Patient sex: M
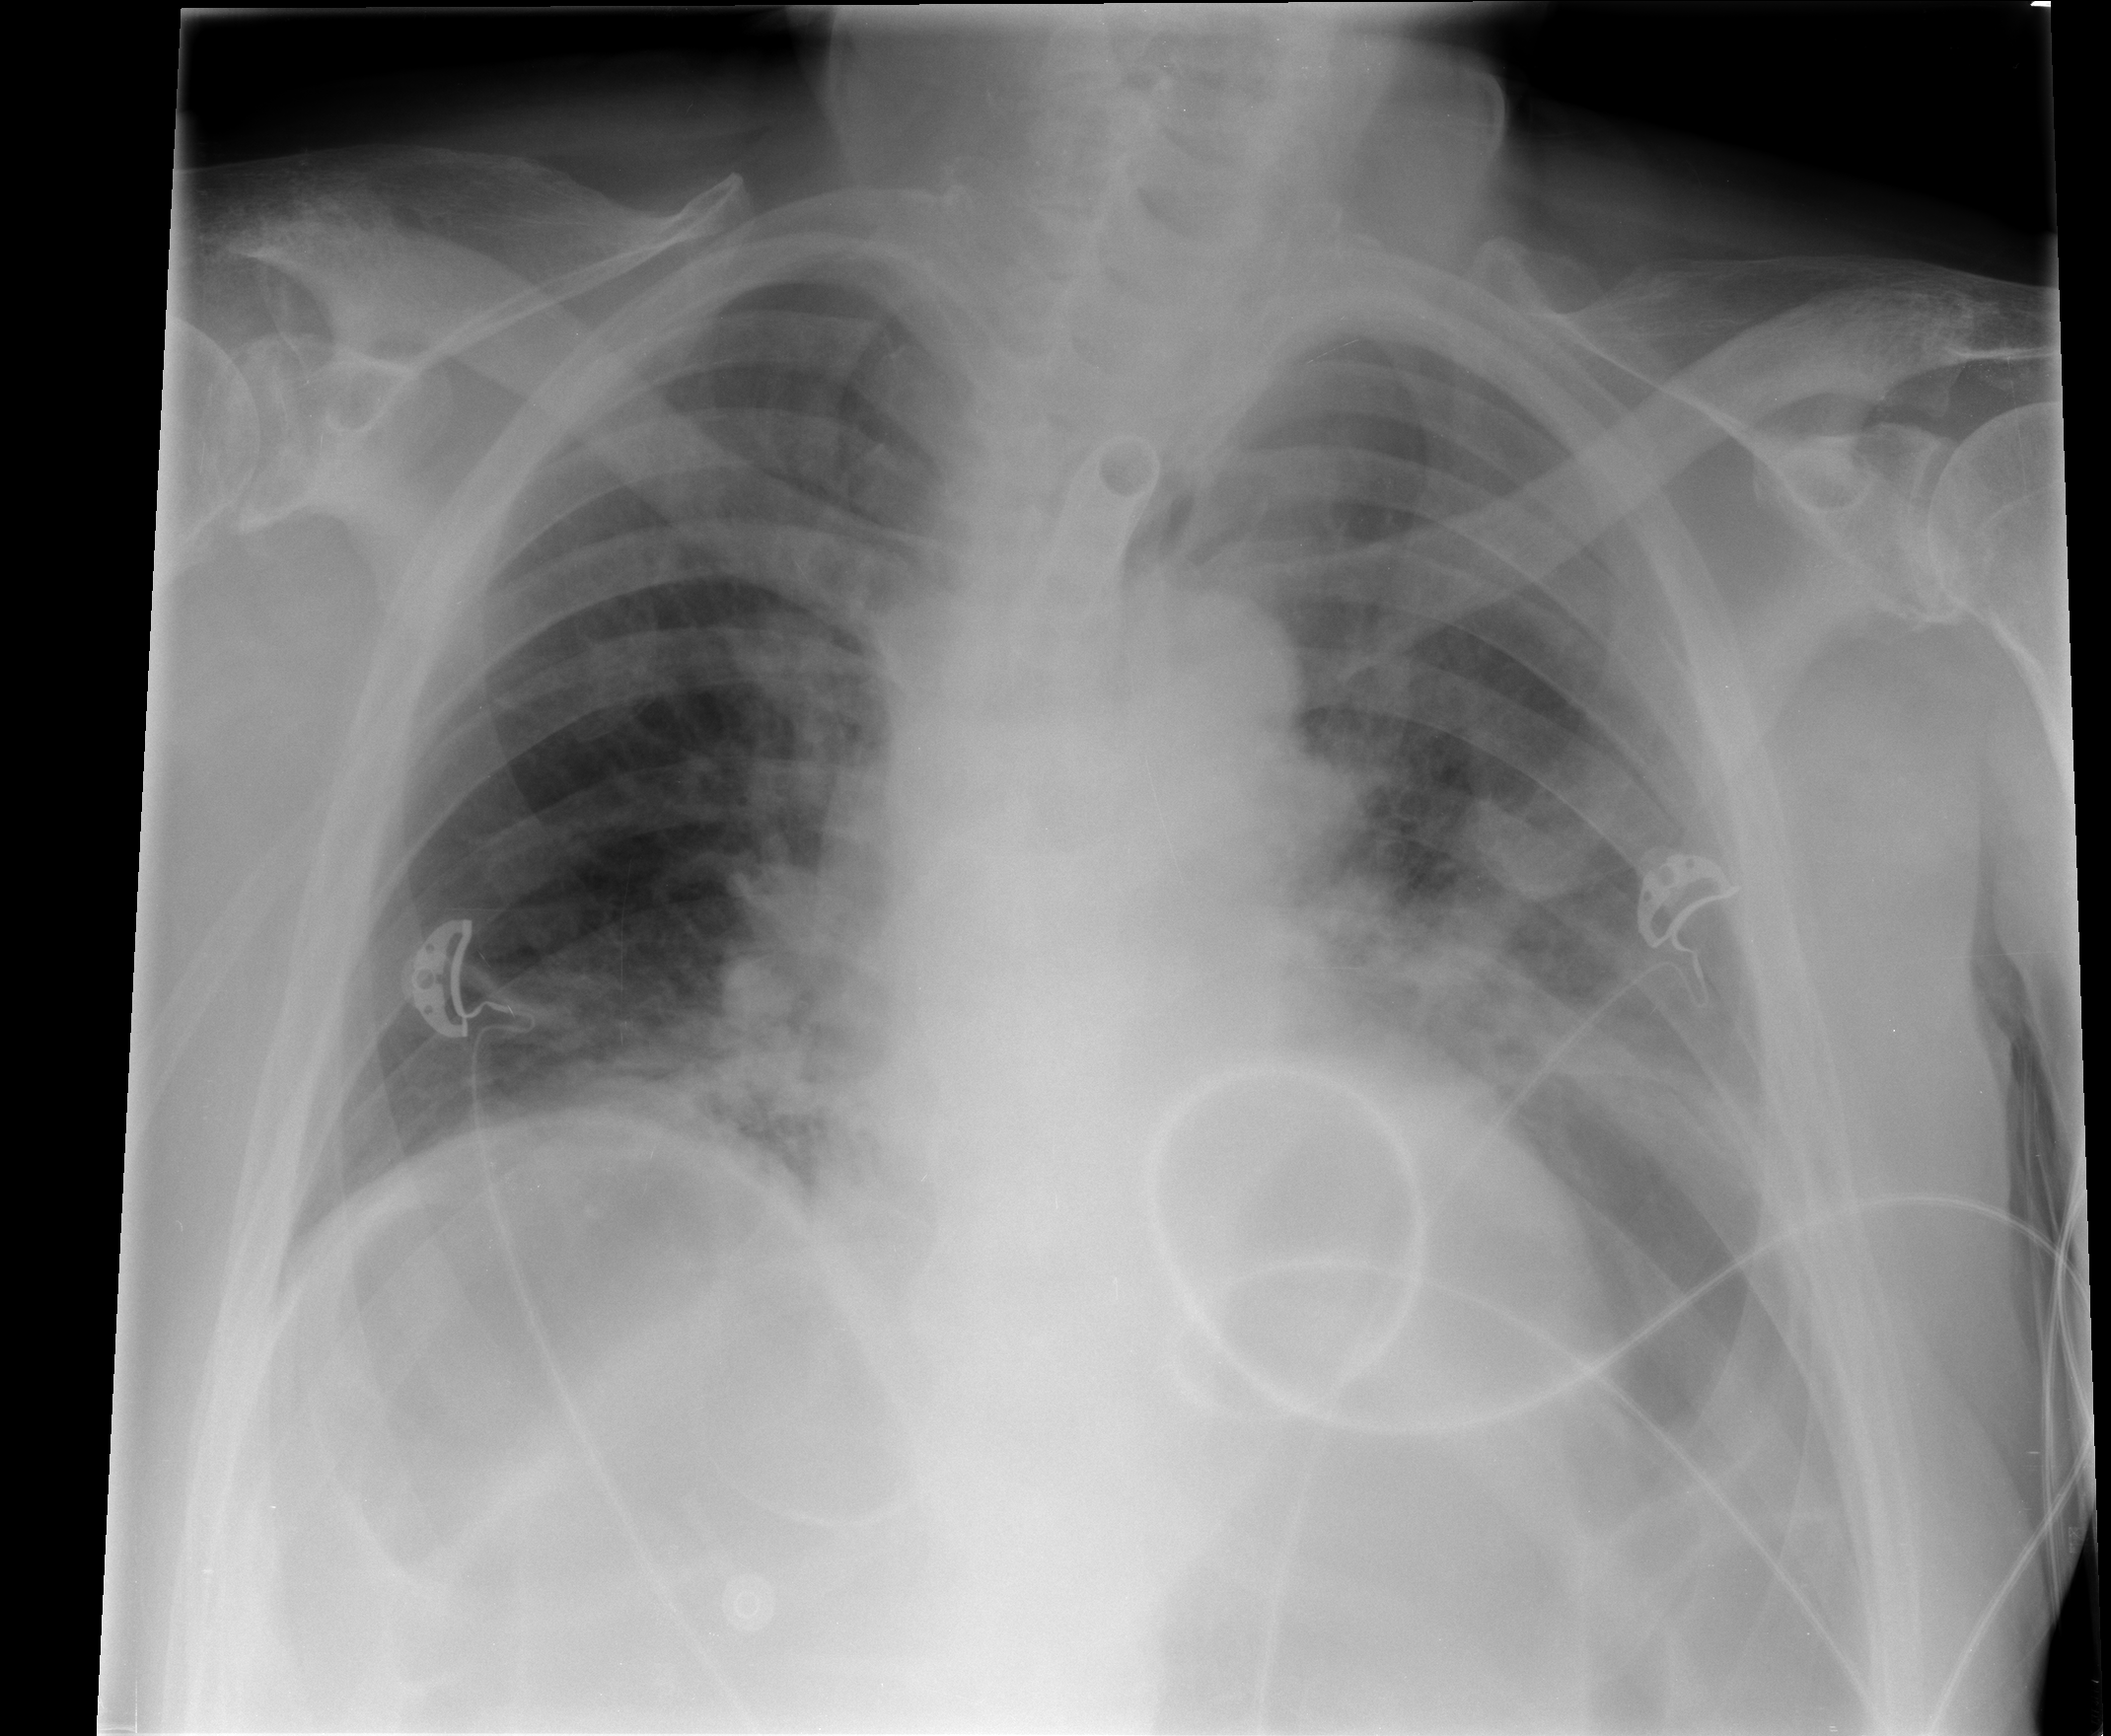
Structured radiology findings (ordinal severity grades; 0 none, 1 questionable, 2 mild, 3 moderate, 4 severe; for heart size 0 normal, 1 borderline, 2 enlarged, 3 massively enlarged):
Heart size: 0
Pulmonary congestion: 3
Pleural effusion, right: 0
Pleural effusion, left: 2
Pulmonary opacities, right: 0
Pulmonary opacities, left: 0
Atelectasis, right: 2
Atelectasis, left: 3